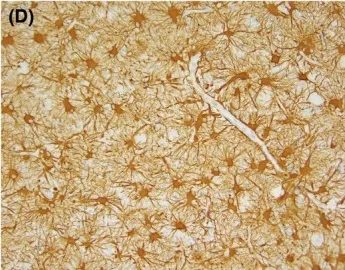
Histopathology. (D) Immunohistochemistry with antiglial fibrillary acidic protein antibody highlights numerous reactive astrocytes. MIB 1 staining showed a proliferation index of less than 1%; p53 was negative (not shown). IDH1/2 mutation was not detected.
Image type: pathology (immunostaining)